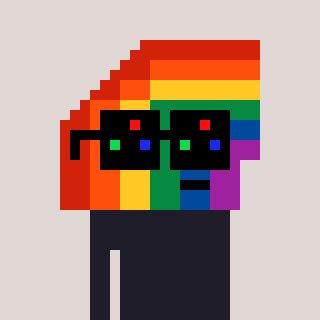
a pixel art character with square black sunglasses, a rainbow-shaped head and a red-colored body on a warm background